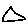
Label: triangle